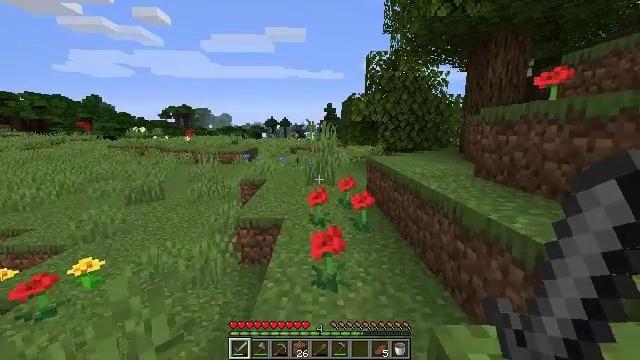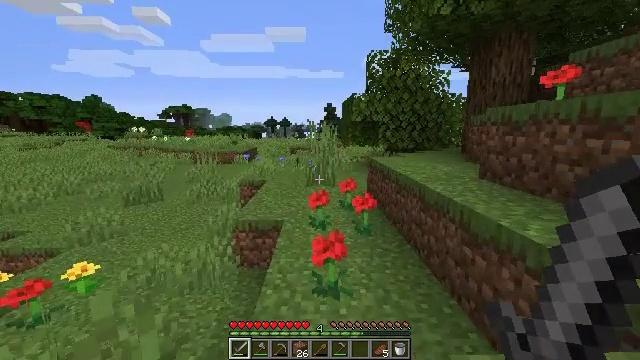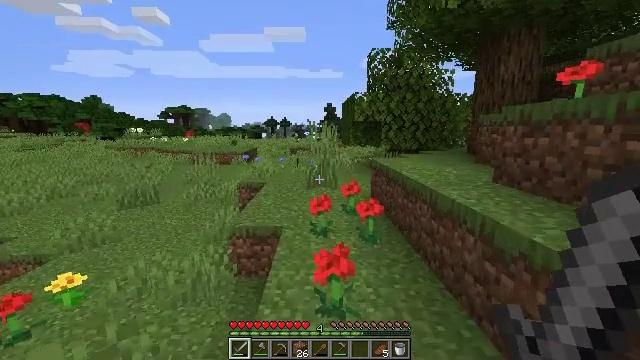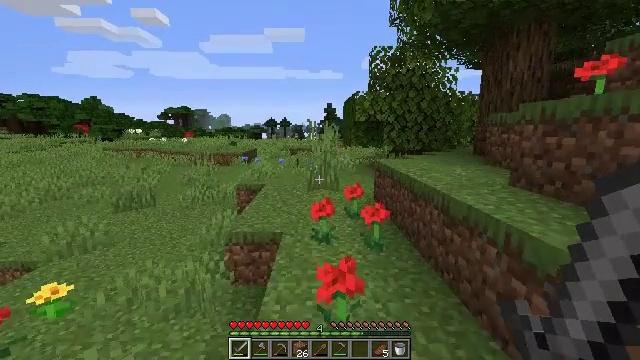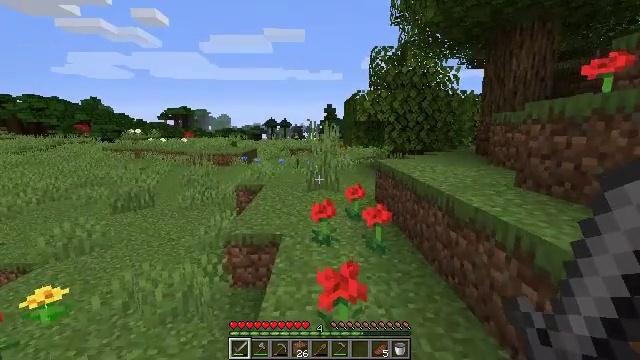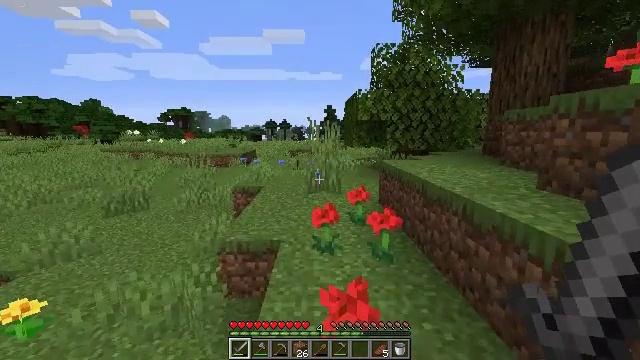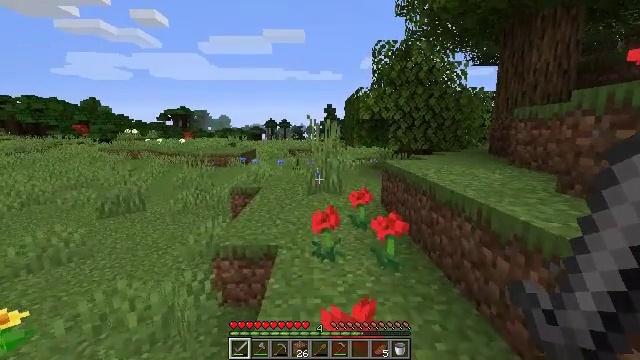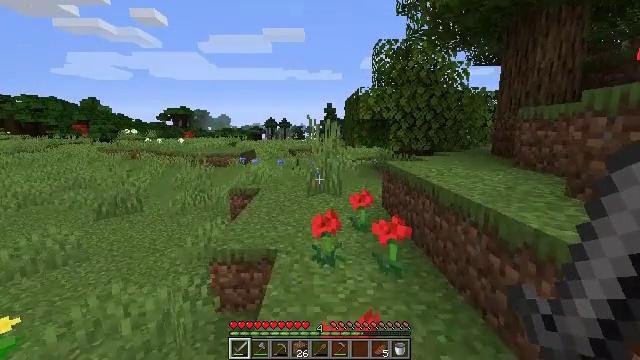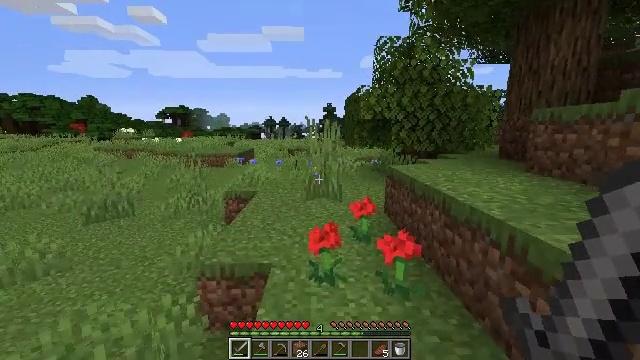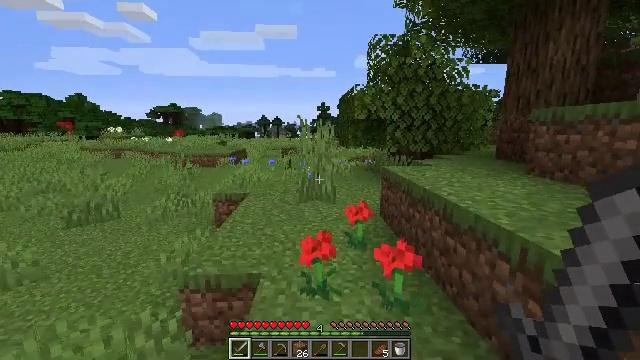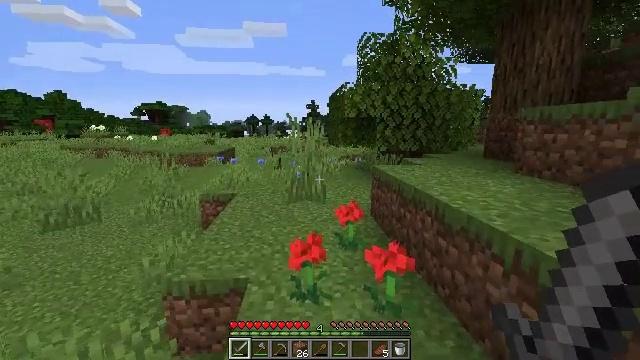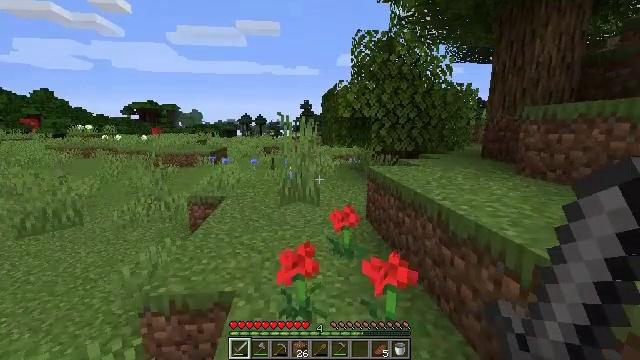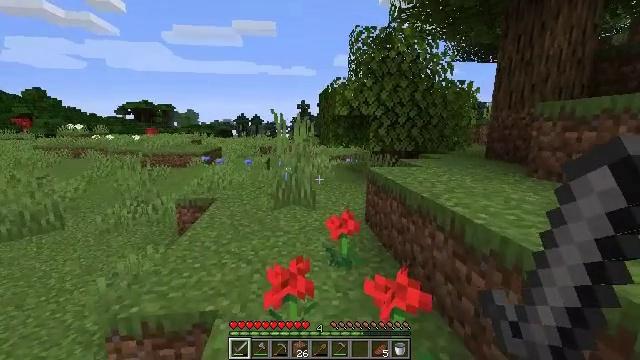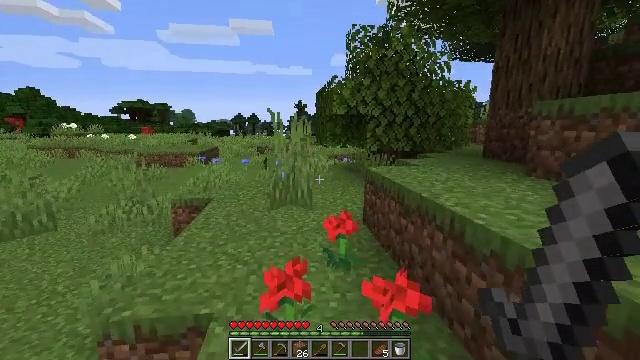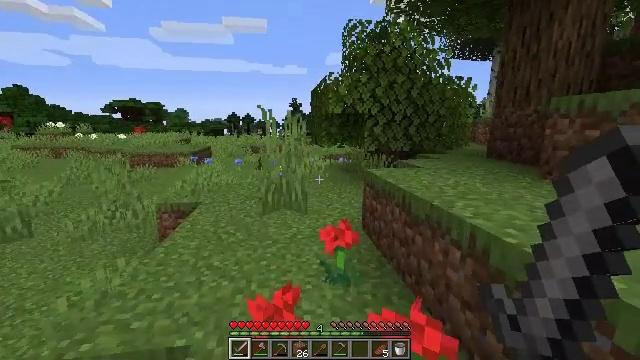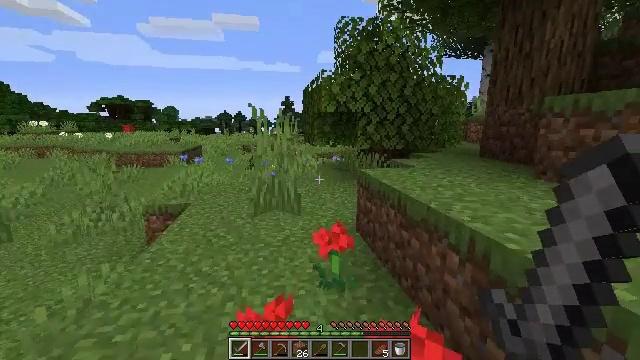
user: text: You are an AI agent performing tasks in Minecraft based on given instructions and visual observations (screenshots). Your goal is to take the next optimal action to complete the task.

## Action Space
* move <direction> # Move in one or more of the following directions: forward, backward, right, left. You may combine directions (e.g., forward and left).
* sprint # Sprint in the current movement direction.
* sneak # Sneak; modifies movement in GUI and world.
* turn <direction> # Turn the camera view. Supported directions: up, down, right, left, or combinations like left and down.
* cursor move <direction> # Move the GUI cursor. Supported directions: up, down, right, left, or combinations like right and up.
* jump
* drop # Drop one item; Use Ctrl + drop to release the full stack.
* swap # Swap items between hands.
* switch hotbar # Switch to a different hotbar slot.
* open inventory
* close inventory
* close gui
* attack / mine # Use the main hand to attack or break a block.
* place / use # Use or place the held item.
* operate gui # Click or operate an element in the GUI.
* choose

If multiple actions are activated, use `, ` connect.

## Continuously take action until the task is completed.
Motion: motion action
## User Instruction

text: Harvest the spruce door from its frame.
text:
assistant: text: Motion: move forward
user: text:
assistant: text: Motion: move forward
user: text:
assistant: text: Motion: move forward
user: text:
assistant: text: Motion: move forward
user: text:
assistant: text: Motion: move forward
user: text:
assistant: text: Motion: move forward
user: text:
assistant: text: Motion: move forward
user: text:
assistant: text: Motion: move forward
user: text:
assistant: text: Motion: move forward, turn right
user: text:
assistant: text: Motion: move forward, turn right
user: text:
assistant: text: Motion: move forward, turn right
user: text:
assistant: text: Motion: move forward
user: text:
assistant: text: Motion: move forward
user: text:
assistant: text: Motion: move forward, turn right
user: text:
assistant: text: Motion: move forward, turn right
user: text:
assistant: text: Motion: move forward
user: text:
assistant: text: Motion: move forward
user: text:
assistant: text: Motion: move forward, turn right
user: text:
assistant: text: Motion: move forward, turn right
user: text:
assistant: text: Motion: move forward, turn right
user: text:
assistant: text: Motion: move forward, turn right
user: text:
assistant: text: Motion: move forward and move left
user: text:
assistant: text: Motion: move forward and move left
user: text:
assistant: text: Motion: move forward and move left, turn right
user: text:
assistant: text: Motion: move forward and move left, turn right
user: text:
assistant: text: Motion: move forward and move left
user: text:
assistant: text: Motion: move forward and move left, turn right
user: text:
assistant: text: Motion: move forward and move left, turn right
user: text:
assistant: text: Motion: move forward and move left, turn right
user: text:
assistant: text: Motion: move forward and move left, turn right